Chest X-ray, PA view. Patient: 36 years old, sex F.
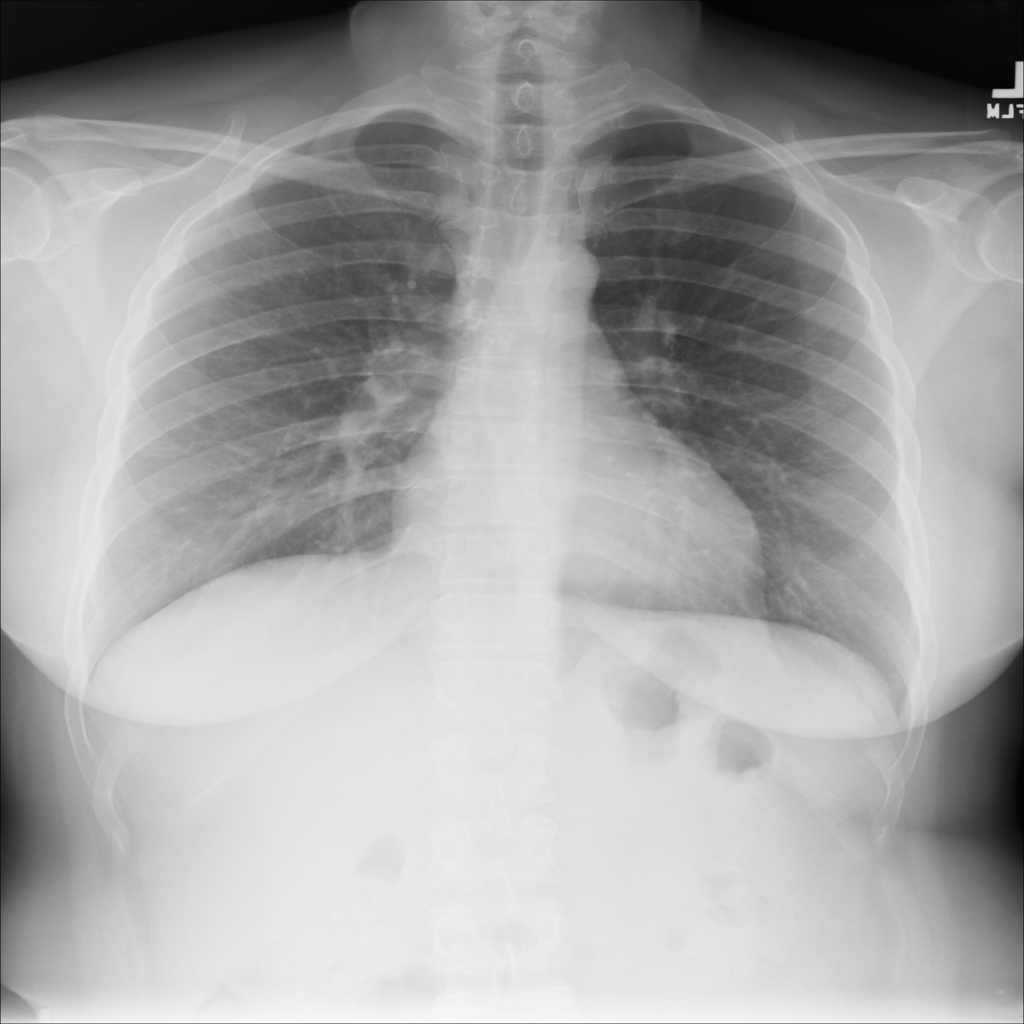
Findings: No Finding